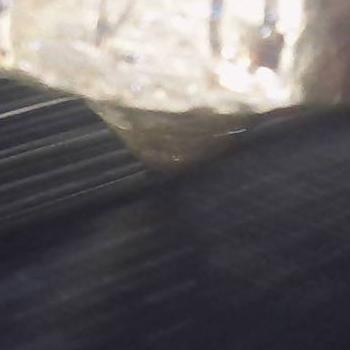
Flow rate: 178%